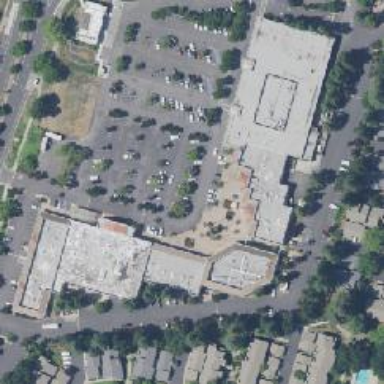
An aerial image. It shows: Retail area.